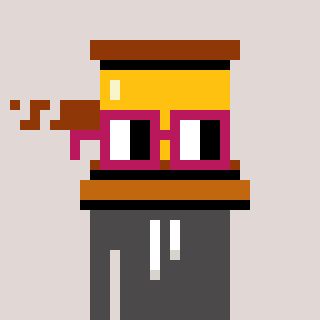
a pixel art character with square dark red glasses, a gavel-shaped head and a grayscale-colored body on a warm background